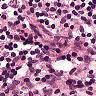
Metastatic tissue present: no